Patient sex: M
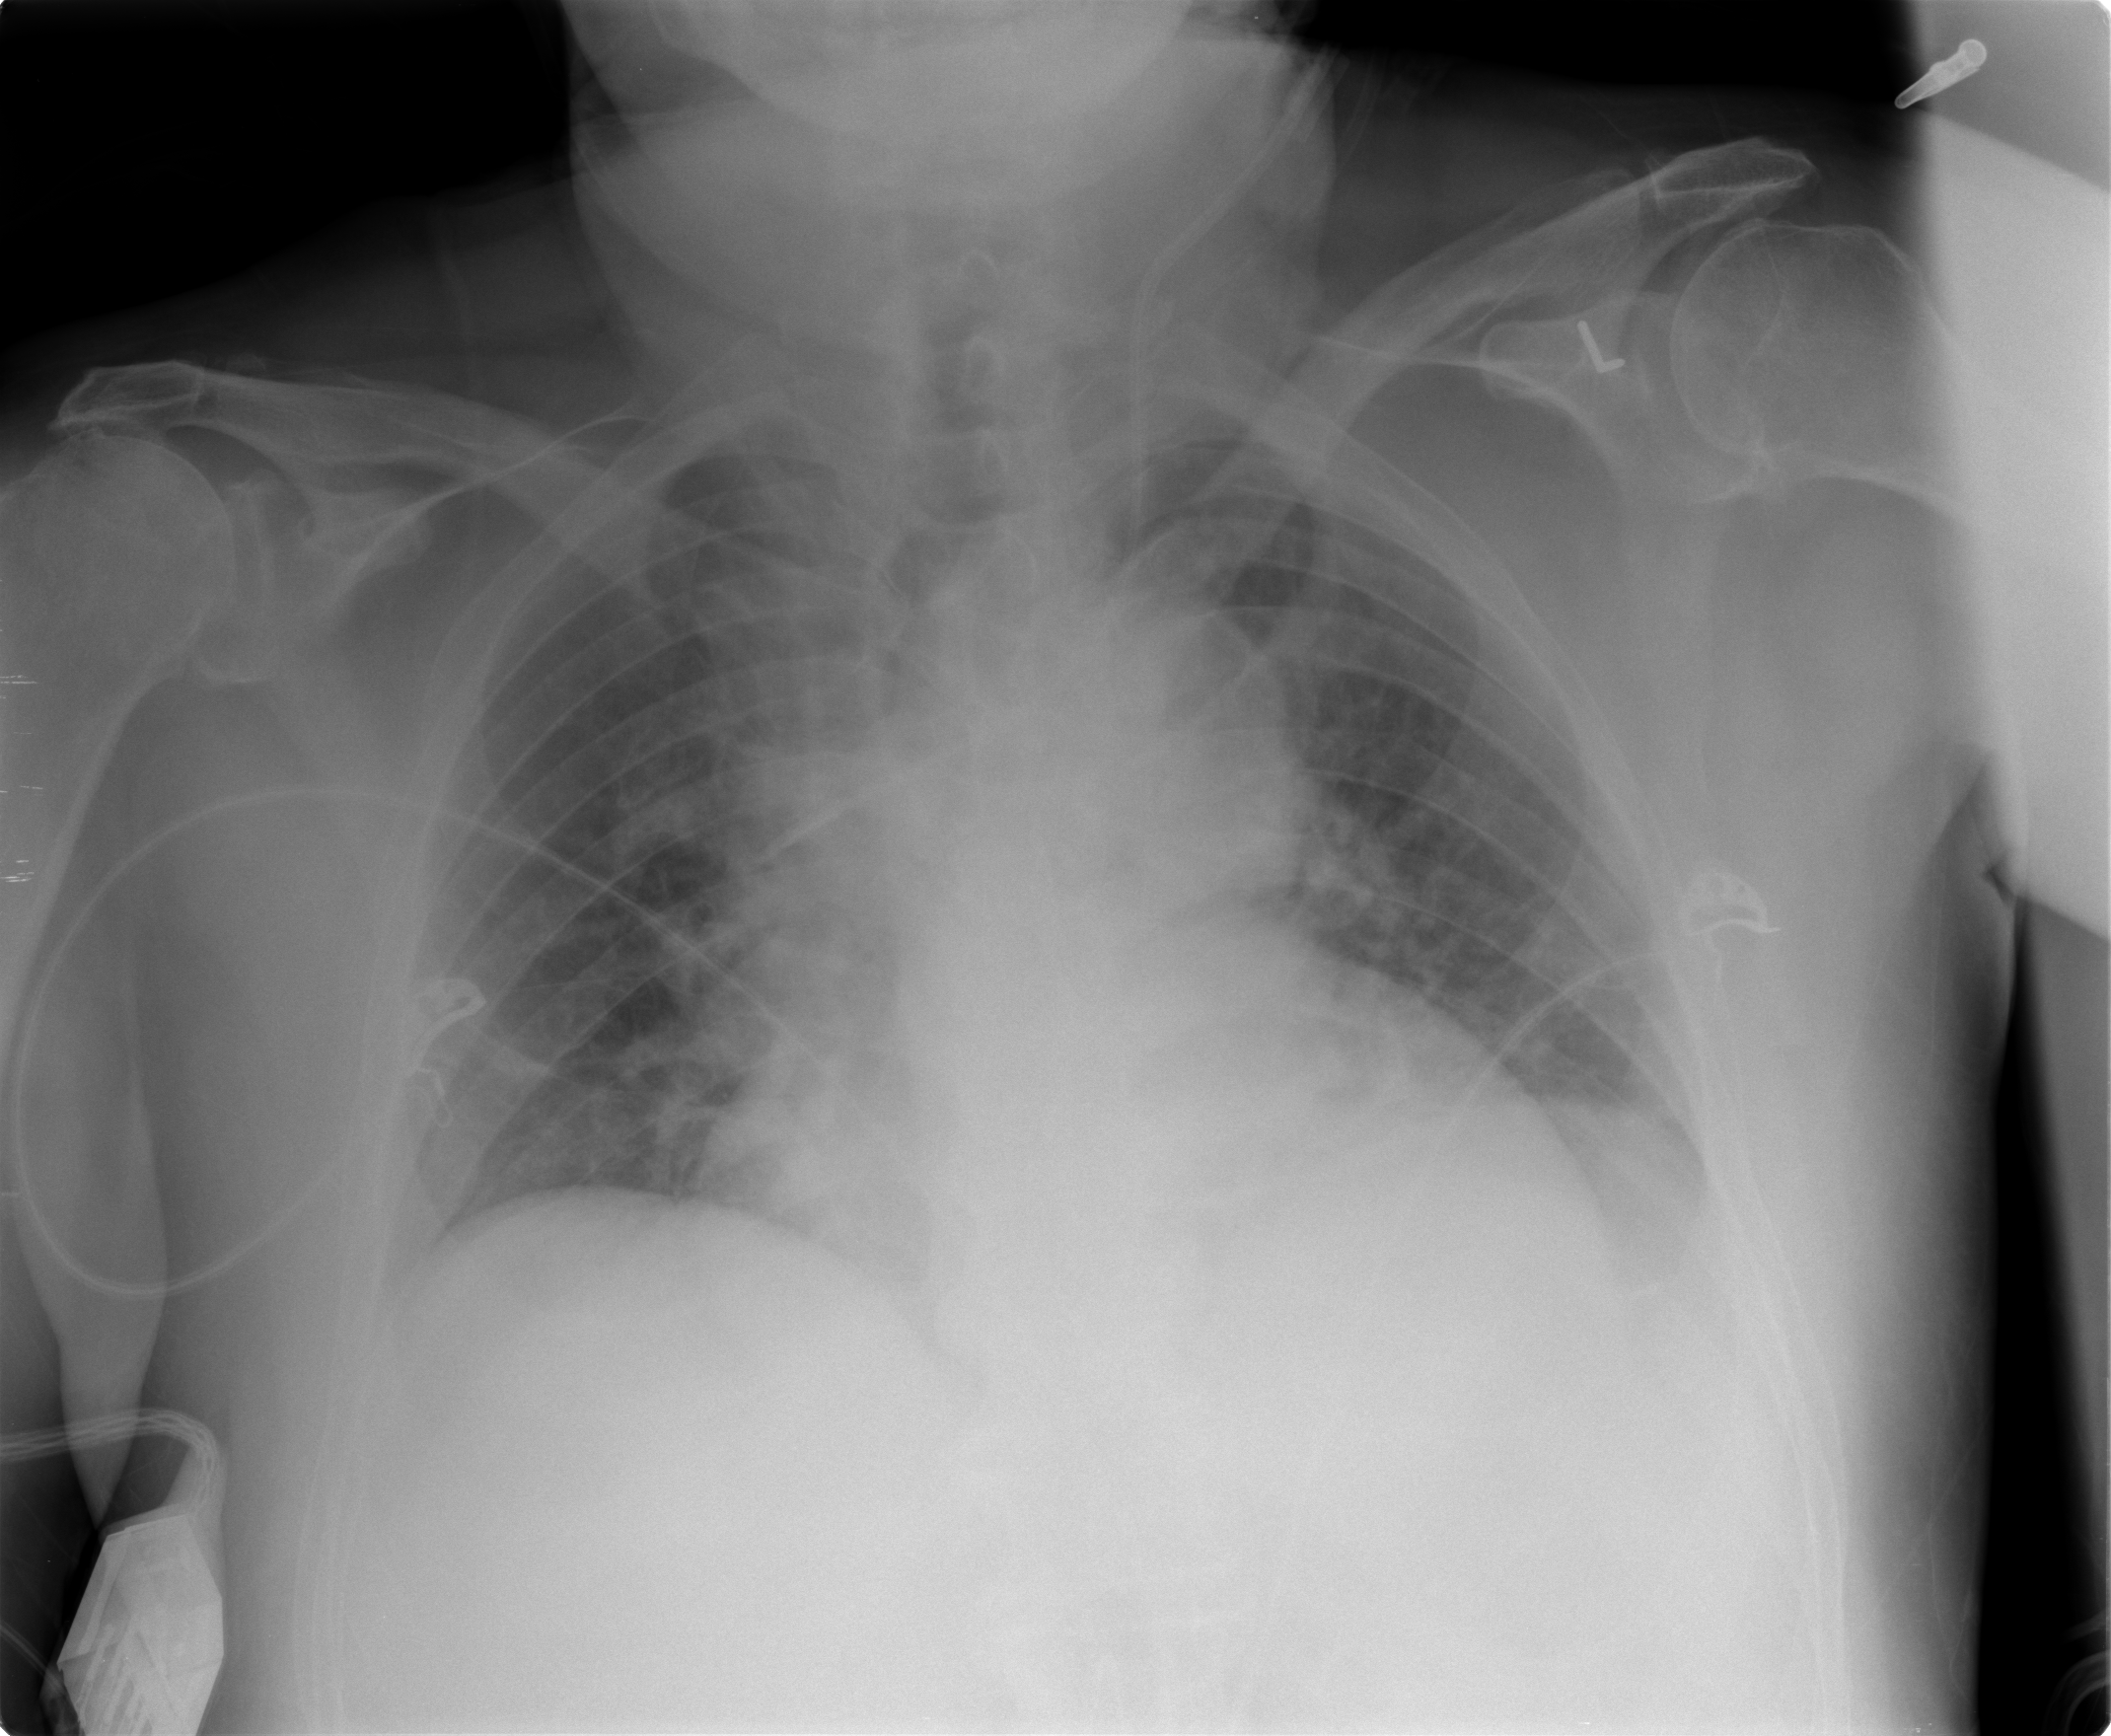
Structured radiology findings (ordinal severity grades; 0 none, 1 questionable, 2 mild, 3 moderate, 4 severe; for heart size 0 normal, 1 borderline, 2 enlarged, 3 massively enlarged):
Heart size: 0
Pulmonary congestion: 2
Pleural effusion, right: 0
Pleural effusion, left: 0
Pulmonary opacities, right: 0
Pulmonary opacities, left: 0
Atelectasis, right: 0
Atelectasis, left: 0